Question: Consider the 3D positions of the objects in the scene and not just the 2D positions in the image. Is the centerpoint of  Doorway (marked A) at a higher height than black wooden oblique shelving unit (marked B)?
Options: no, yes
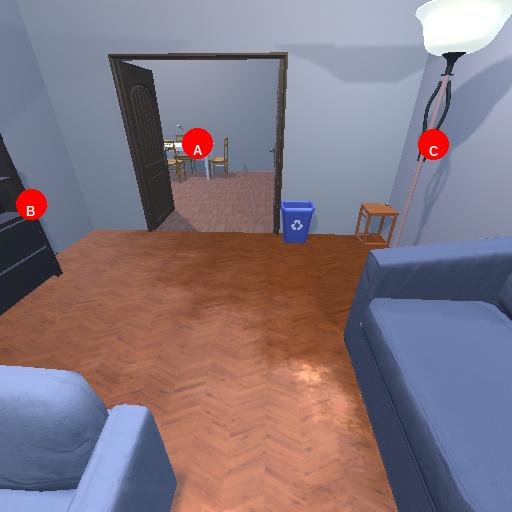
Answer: no